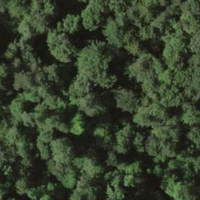
EUNIS habitat code: 41
Species observed at this site:
Fagus sylvatica